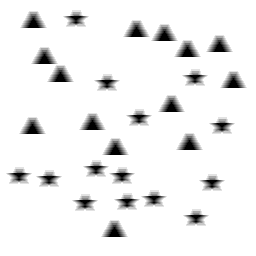
Squares: 0
Triangles: 14
Stars: 14
Total shapes: 28